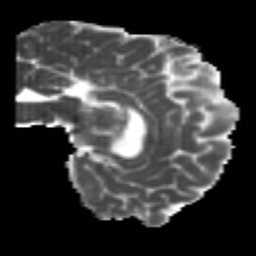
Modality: MD
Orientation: sagittal
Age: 21
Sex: male
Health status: healthy
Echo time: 0.074 s